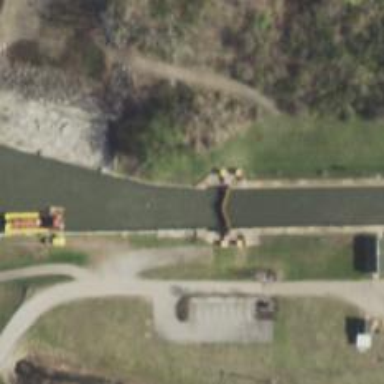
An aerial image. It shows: Lock gate along waterway.